Question: So I have this certain table. I know I'm not supposed to use table for layout, but in this case I'm forced to.
I need to style a specific TD's cell-spacing (the TD with the class '.ritey'). I know I have to target the TABLE to set its cell-spacing, but I don't want other TDs got affected. I only need to style this single TD.
Is there any way to do this?
Here is a quick rough sketch with MS Paint, I hope this explains what I need:

In the overall layout there will be multiple rows (multiple TR). In this question I only show one row. I need all columns (all TDs) to remain unchanged, except for '.ritey'. I want '.ritey' to have 10px margin around it (margin, not padding). I hope this explains better!
.
And here is what I got in my HTML. I tried 'td.ritey { border-spacing:10px; }' but it does not seem to work.
'''
<table width='100%' border='0' cellspacing='1' cellpadding='3' class='postable'>
<tr>
<td valign='middle' class='row4 uname' colspan='2'>
<div class='name'>
<a href='#'>Guest</a>
</div>
</td>
</tr><tr>
<td width='100%' valign='top' class='ritey'>
<div class='postcolor'>
Post content
</div>
</td><td valign='top' class='lefty'>
<div class='postdetails'>
Details
</div>
</td>
</tr></table>
'''
Any help is really appreciated.
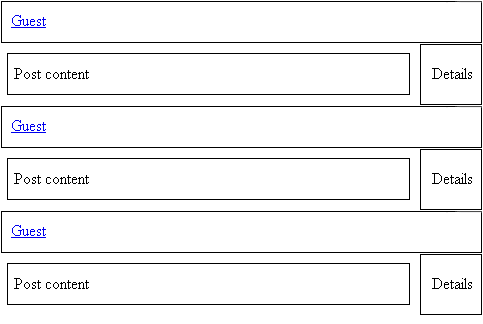
Answer: See fiddle for code and demo
fiddle: <URL>
demo: <URL>
HTML:
'''
<table cellspacing="1" cellpadding="3" border="1" width="100%" class="postable">
<tbody><tr>
<td valign="middle" colspan="2" class="row4 uname">
<div class="name">
<a href="#">Guest</a>
</div>
</td>
</tr><tr style="height: 36px;">
<td width="100%" valign="top" class="ritey" style="width: 90%; position: absolute; margin: 4px;">
<div class="postcolor">
Post content
</div>
</td><td valign="top" class="lefty" style="float: right; width: 6%;">
<div class="postdetails">
Details
</div>
</td>
</tr>
</tbody>
</table>
'''
SS:

as per image illustration ( <URL>: given by deathlock
Fiddle: <URL>
Demo: <URL>
SS: